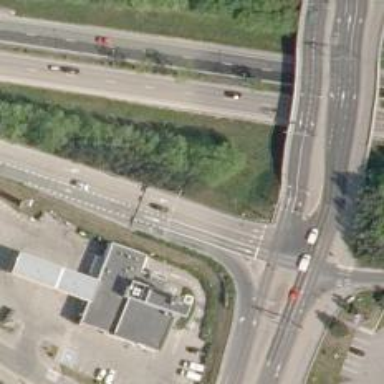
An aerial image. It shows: Asphalt trunk link road.